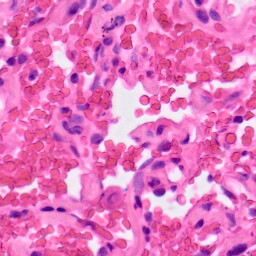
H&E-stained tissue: Lung